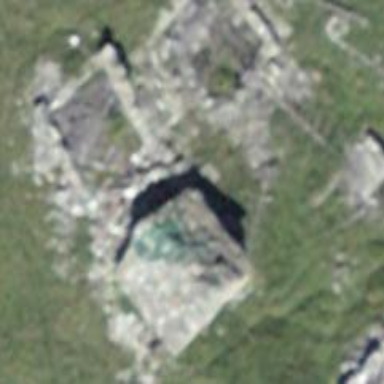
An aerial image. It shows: Historic building in ruins.